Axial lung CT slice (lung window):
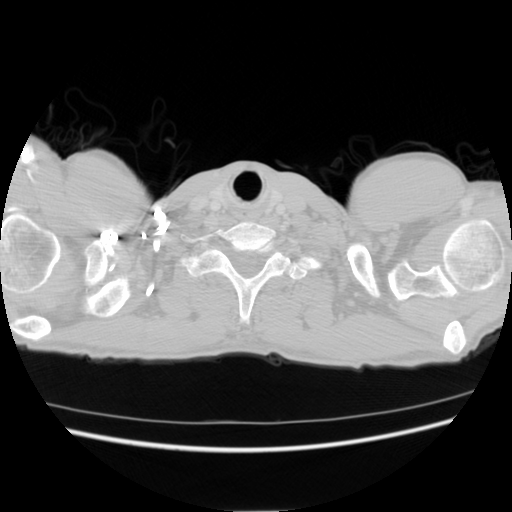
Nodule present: no